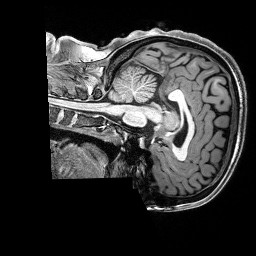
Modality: T1w
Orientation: sagittal
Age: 24
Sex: female
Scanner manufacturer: siemens
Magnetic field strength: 3 T
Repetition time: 2.8 s
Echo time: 0.00212 s